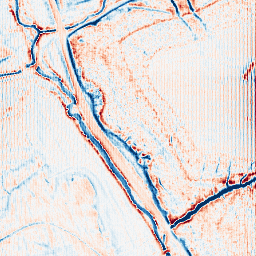
Category: edge_preserving
Decomposition family: anisotropic_diffusion
Decomposition parameters: iterations: 20
kappa: 100
gamma: 0.15
Upsampling method: fft_zeropad
Upsampling parameters: scale: 2
Upsampling scale: 2